【题型】选择题　【知识点】函数　【难度】easy
点$M(x_1,y_1)$在函数$y=e^x$的图象上，当$x_1\in[0,1)$时，$\frac{y_1+1}{x_1-1}$可能等于（ ）\\

\noindent A. $-1$或$-2$ \hfill B. $-1$或$-3$ \\
C. $-2$或$-3$ \hfill D. $0$ \\
【解答】
\noindent \textbf{【答案】}C \\

% 分析部分
\noindent \textbf{【分析】}先画出指数函数图象再结合斜率公式数形结合得出范围.\\

% 详解部分
\noindent \textbf{【详解】}$\frac{y_1+1}{x_1-1}$表示点$M(x_1,y_1)$与点$A(1,-1)$所成直线的斜率$k$，\\
又$M(x_1,y_1)$是$y=e^x$在$x_1\in[0,1)$部分图象上的动点，\\

% 解答过程
如图，当$M$接近$B(1,\mathrm{e})$时，$k\to-\infty$，\\
当$M$为$(0,1)$时，$k=\frac{1+1}{0-1}=-2$，则$k\in(-\infty,-2]$，只有C满足.\\
故选：C.
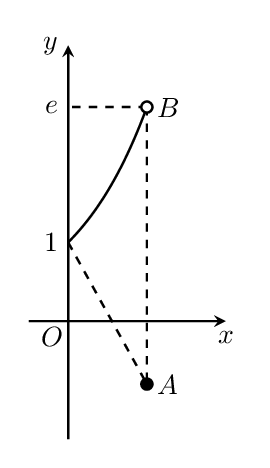